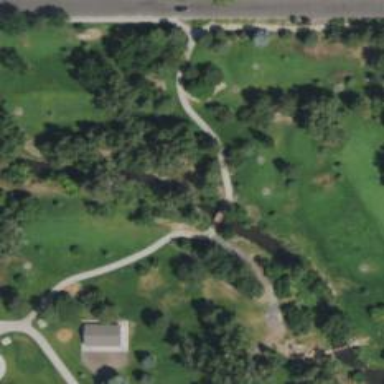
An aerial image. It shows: Disc golf hole.